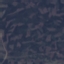
Land use / land cover class: HerbaceousVegetation